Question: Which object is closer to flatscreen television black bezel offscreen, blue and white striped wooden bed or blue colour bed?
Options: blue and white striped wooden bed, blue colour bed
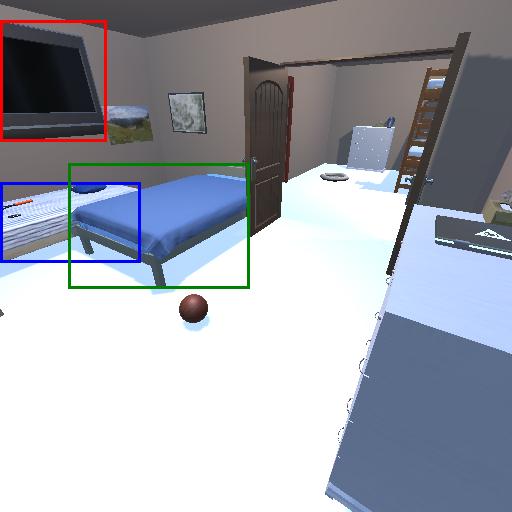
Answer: blue and white striped wooden bed